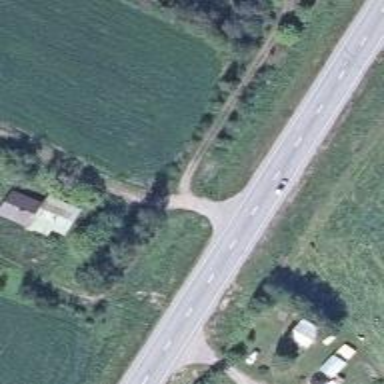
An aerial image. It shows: Simple road.